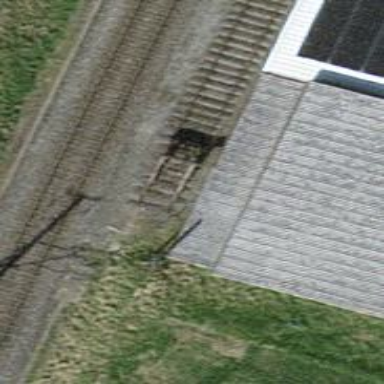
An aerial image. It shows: Railway buffer stop.